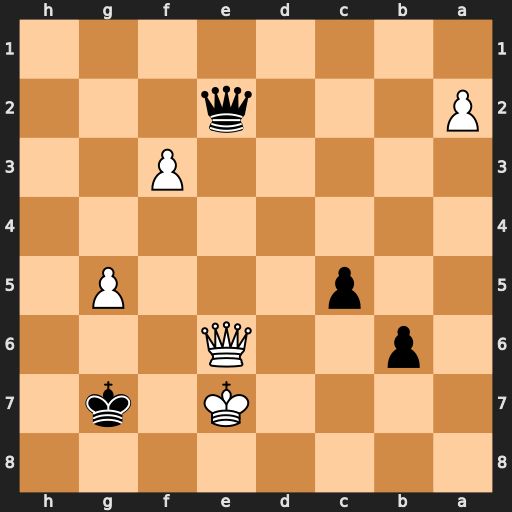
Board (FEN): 8/4K1k1/1p2Q3/2p3P1/8/5P2/P3q3/8
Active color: b
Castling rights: -
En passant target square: -
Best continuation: Qxe6+ Kxe6 c4 Kd5 c3